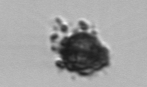
Label: Thalassiosira_TAG_external_detritus